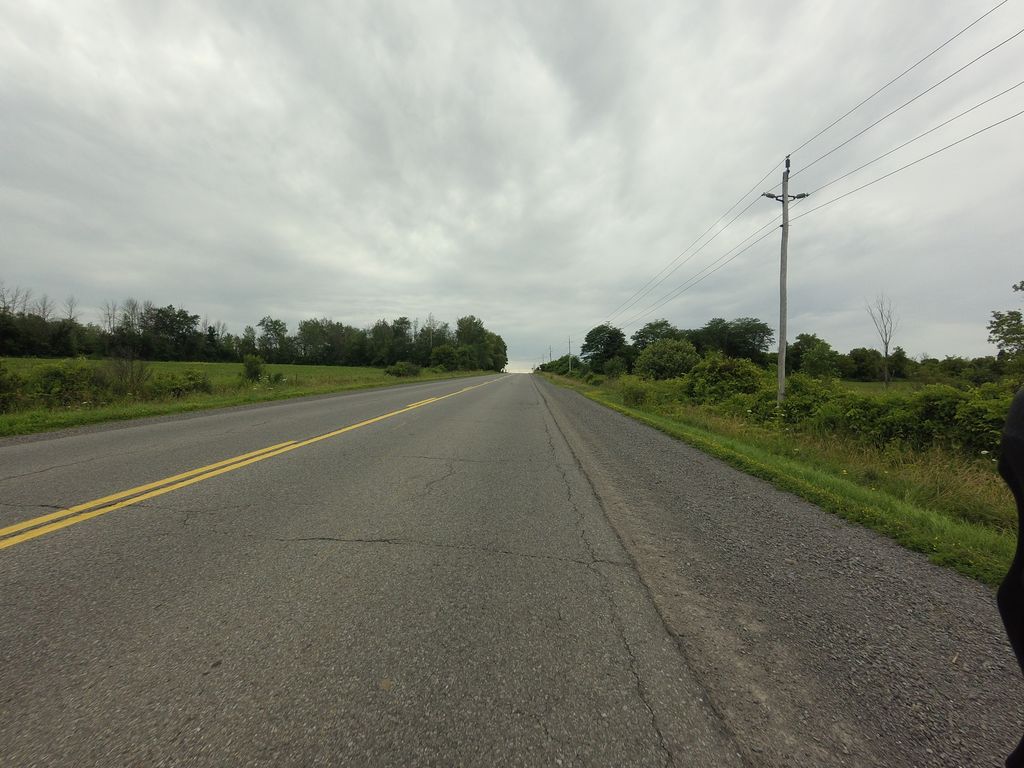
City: ottawa-gatineau